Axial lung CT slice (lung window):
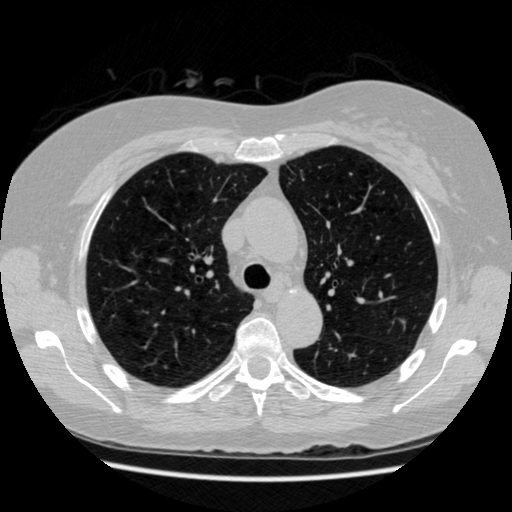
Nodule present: no